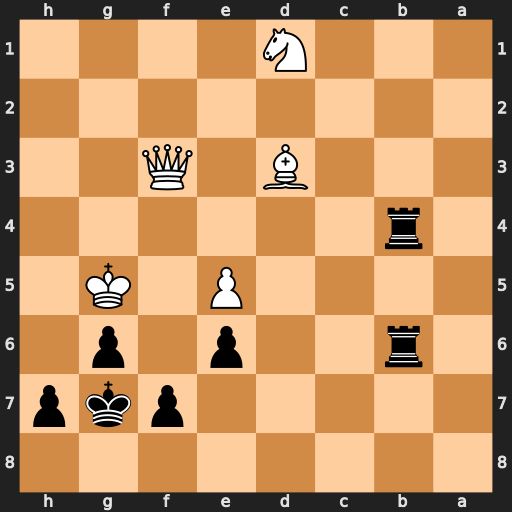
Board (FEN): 8/5pkp/1r2p1p1/4P1K1/1r6/3B1Q2/8/3N4
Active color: b
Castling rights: -
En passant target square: -
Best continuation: h6#